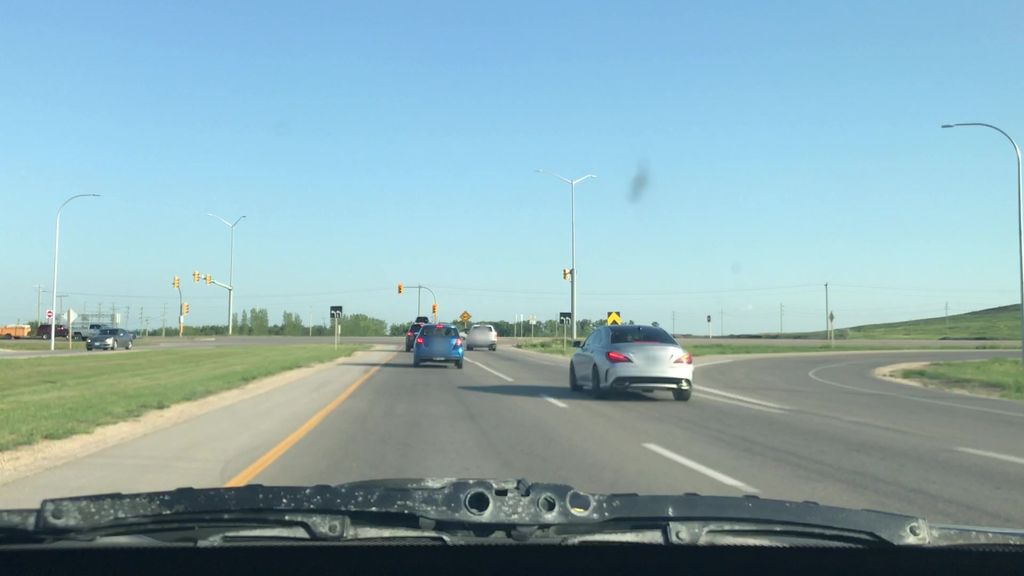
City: winnipeg